Question: <URL>The "Client Area" button needs to move to the right side of the navigation bar, but when I tried a few things I couldn't get it to move from the place it is in as of right now.
I tried some things but it would not work. What is a good way to resolve this issue. I couldn't a sollution to get this working.
'''
/* Main website */
* {
background-color: #232323;
color: white;
box-sizing: border-box;
margin: 0;
padding: 0;
font-family: 'Kumbh Sans', sans-serif;
}
/* Navigation bar */
/* Navigation items */
.navbar ul {
list-style-type: none;
margin: 0;
padding: 0;
overflow: hidden;
background: #000f14;
display: flex;
align-items: center;
}
.navbar li a {
display: block;
text-align: center;
padding: 12px 16px;
text-decoration: none;
background: #000f14;
}
.navbar img {
width: 50%;
height: 50%;
}
.navbar a {
background: #000f14;
}
/* Navigation Client area Button */
.btn {
border: 2.5px solid #053F74;
background-color: #000f14;
color: white;
padding: 12px 16px;
font-size: 16px;
cursor: pointer;
border-radius: 15px;
text-decoration: none;
}
.btn:hover {
background: #053F74;
}
'''
'''
<nav class="navbar">
<div class="navbar__container">
<div class="navbar__toggle" id="mobile-menu">
<span class="bar"></span>
<span class="bar"></span>
<span class="bar"></span>
</div>
<ul>
<li>
<a href="/index.html"><img src="/images/AquaTech navbar logo.png" alt="navbar__logo"></a>
</li>
<li><a href="index.html">Home</a></li>
<li><a href="services.html">Services</a></li>
<li><a href="clients.html">Clients</a></li>
<li><a href="contact.html">Contact</a></li>
<li><a href="about.html">About us</a></li>
<a href="login.html"><button class="btn">Client Area</button></a>
</ul>
</div>
</nav>
'''

<URL>
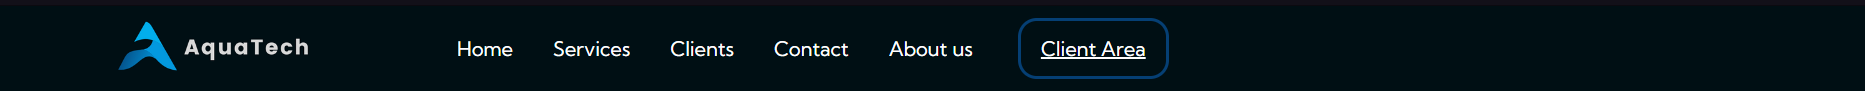
Answer: You can use 'margin-inline: auto 0' to your anchor element. Some info on how to use margins from Kevin Powell <URL>.
'''
/* Main website */
* {
background-color: #232323;
color: white;
box-sizing: border-box;
margin: 0;
padding: 0;
font-family: 'Kumbh Sans', sans-serif;
}
/* Navigation bar */
/* Navigation items */
.navbar ul {
list-style-type: none;
margin: 0;
padding: 0;
overflow: hidden;
background: #000f14;
display: flex;
align-items: center;
}
.navbar li a {
display: block;
text-align: center;
padding: 12px 16px;
text-decoration: none;
background: #000f14;
}
.navbar img {
width: 50%;
height: 50%;
}
.navbar a {
background: #000f14;
}
/* Navigation Client area Button */
.btn {
border: 2.5px solid #053F74;
background-color: #000f14;
color: white;
padding: 12px 16px;
font-size: 16px;
cursor: pointer;
border-radius: 15px;
text-decoration: none;
}
.btn:hover {
background: #053F74;
}
/* added this class */
.align-right {
margin-inline: auto 0;
}
'''
'''
<nav class="navbar">
<div class="navbar__container">
<div class="navbar__toggle" id="mobile-menu">
<span class="bar"></span>
<span class="bar"></span>
<span class="bar"></span>
</div>
<ul>
<li>
<a href="/index.html"><img src="/images/AquaTech navbar logo.png" alt="navbar__logo"></a>
</li>
<li><a href="index.html">Home</a></li>
<li><a href="services.html">Services</a></li>
<li><a href="clients.html">Clients</a></li>
<li><a href="contact.html">Contact</a></li>
<li><a href="about.html">About us</a></li>
<a class='align-right' href="login.html"><button class="btn">Client Area</button></a><!-- added the class 'align-right' to the <a> element -->
</ul>
</div>
</nav>
'''
The other way I do this sometimes is to add a dummy element as a spacer and use flex-grow to push the elements beside it to the left and right.
'''
/* Main website */
* {
background-color: #232323;
color: white;
box-sizing: border-box;
margin: 0;
padding: 0;
font-family: 'Kumbh Sans', sans-serif;
}
/* Navigation bar */
/* Navigation items */
.navbar ul {
list-style-type: none;
margin: 0;
padding: 0;
overflow: hidden;
background: #000f14;
display: flex;
align-items: center;
}
.navbar li a {
display: block;
text-align: center;
padding: 12px 16px;
text-decoration: none;
background: #000f14;
}
.navbar img {
width: 50%;
height: 50%;
}
.navbar a {
background: #000f14;
}
/* Navigation Client area Button */
.btn {
border: 2.5px solid #053F74;
background-color: #000f14;
color: white;
padding: 12px 16px;
font-size: 16px;
cursor: pointer;
border-radius: 15px;
text-decoration: none;
}
.btn:hover {
background: #053F74;
}
/* added this class */
.spacer {
flex-grow:2;
}
'''
'''
<nav class="navbar">
<div class="navbar__container">
<div class="navbar__toggle" id="mobile-menu">
<span class="bar"></span>
<span class="bar"></span>
<span class="bar"></span>
</div>
<ul>
<li>
<a href="/index.html"><img src="/images/AquaTech navbar logo.png" alt="navbar__logo"></a>
</li>
<li><a href="index.html">Home</a></li>
<li><a href="services.html">Services</a></li>
<li><a href="clients.html">Clients</a></li>
<li><a href="contact.html">Contact</a></li>
<li><a href="about.html">About us</a></li>
<li class='spacer'></li><!-- added this spacer element -->
<a href="login.html"><button class="btn">Client Area</button></a>
</ul>
</div>
</nav>
'''